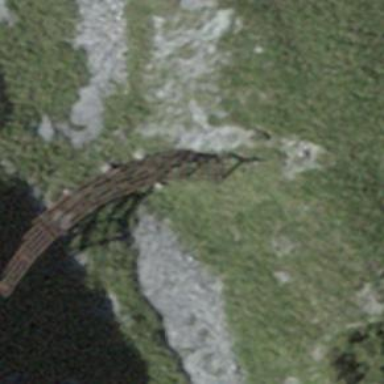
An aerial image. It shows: Structure designed for avalanche protection.